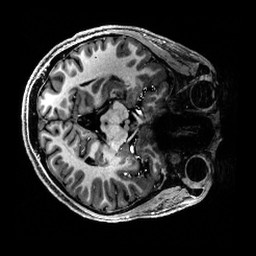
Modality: T1w
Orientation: axial
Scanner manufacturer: siemens
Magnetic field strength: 6.98 T
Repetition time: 5 s
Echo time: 0.00343 s